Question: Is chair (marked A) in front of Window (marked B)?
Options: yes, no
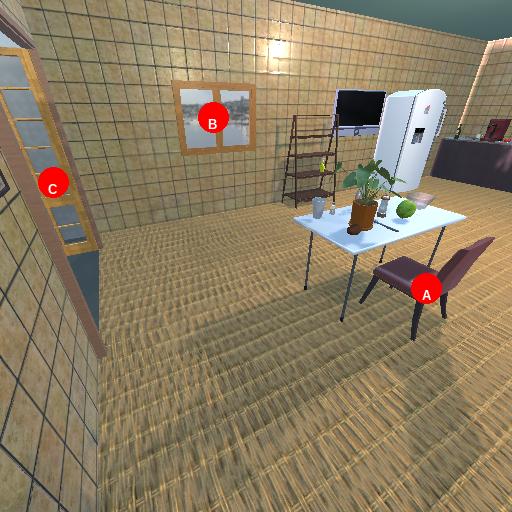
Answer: yes